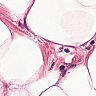
Metastatic tissue present: no